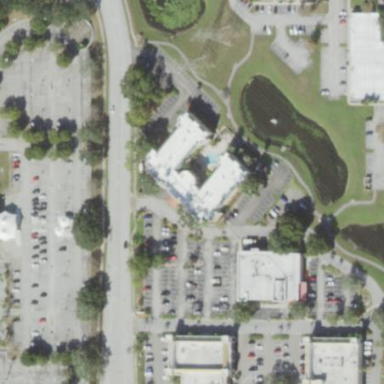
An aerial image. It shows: Hotel building.